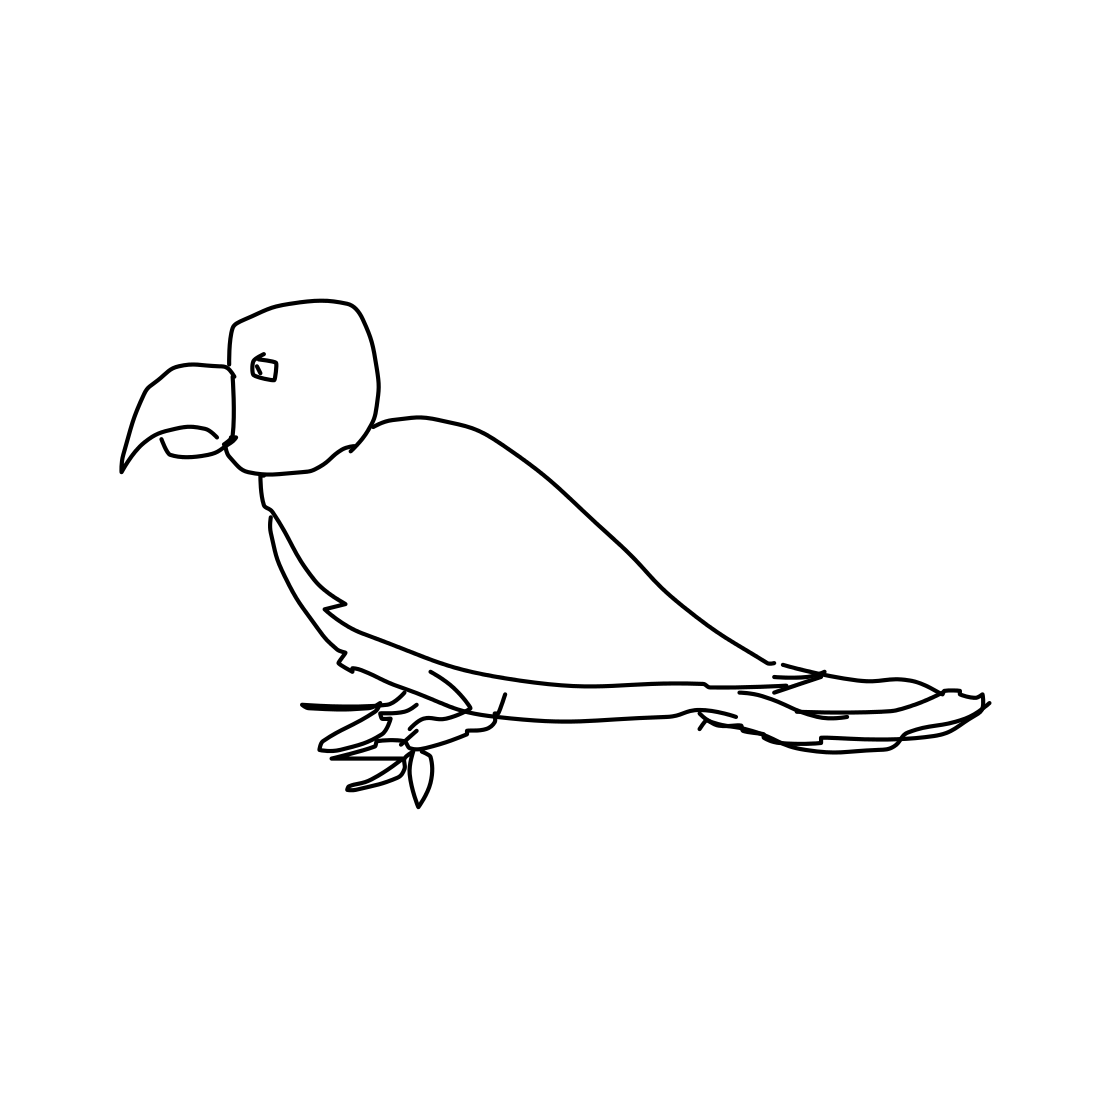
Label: parrot